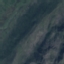
Land use / land cover class: HerbaceousVegetation